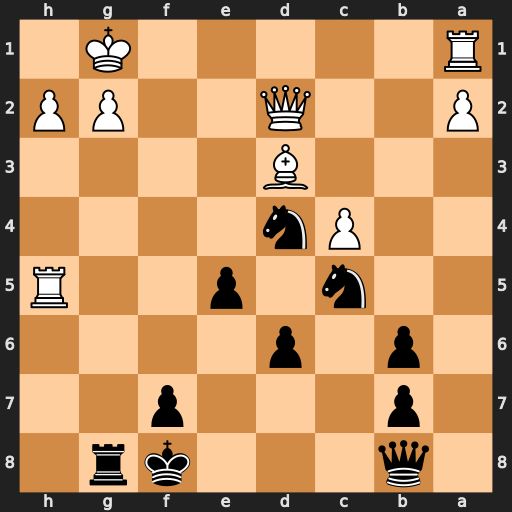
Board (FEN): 1q3kr1/1p3p2/1p1p4/2n1p2R/2Pn4/3B4/P2Q2PP/R5K1
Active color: b
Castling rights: -
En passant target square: -
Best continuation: Nf3+ Kh1 Nxd2